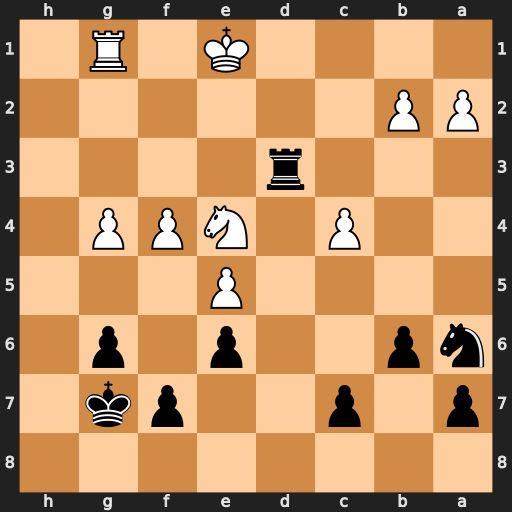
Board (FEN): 8/p1p2pk1/np2p1p1/4P3/2P1NPP1/3r4/PP6/4K1R1
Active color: b
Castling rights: -
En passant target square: -
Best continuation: Re3+ Kd1 Rxe4